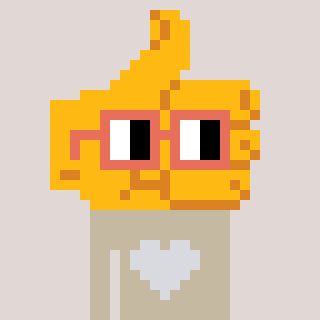
a pixel art character with square orange glasses, a thumbsup-shaped head and a bege-colored body on a warm background